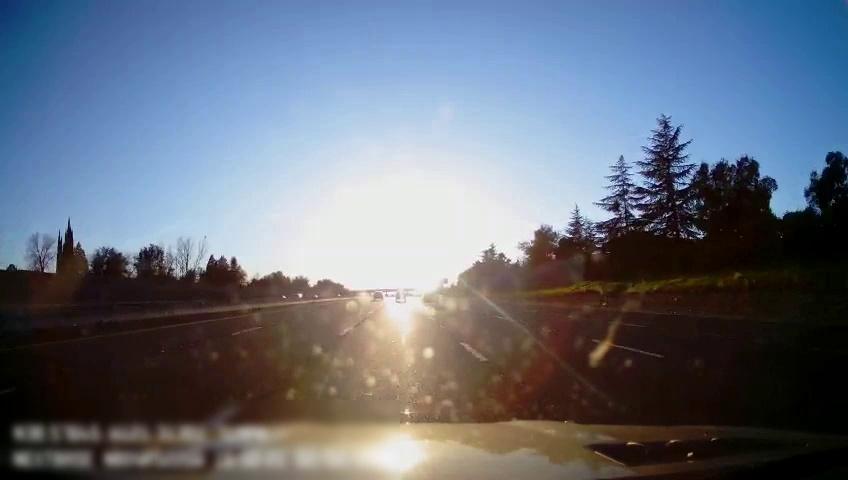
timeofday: Day
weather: Sunny
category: Drivable Space
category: Vehicles | SUV
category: Vehicles | Car
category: Vehicles | SUV
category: Lanes | Alternate Lane
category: Lanes | Alternate Lane
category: Lanes | Current Lane
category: Lanes | Current Lane
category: Lanes | Alternate Lane
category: Lanes | Alternate Lane
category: Lanes | Alternate Lane